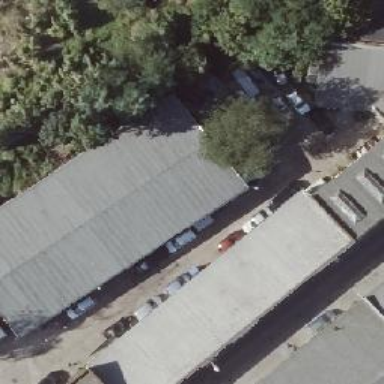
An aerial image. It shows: Car repair shop.